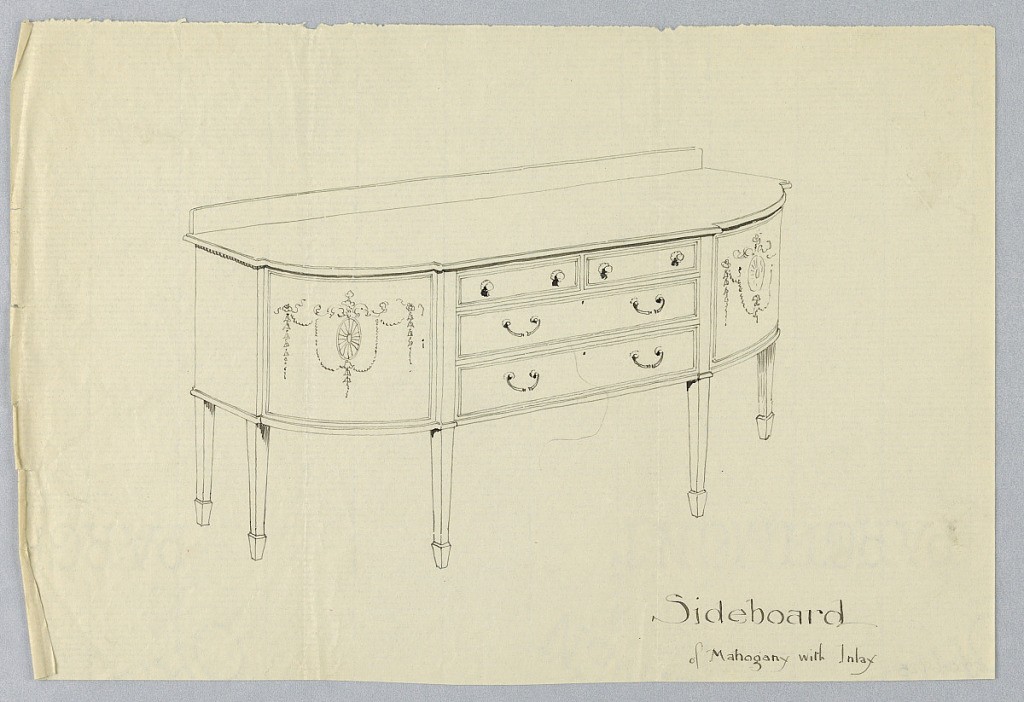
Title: Design for Mahogany Inlay Sideboard with Neo-Classical Motifs
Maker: A.N. Davenport Co.
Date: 1900–05
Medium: Pen and black ink on thin cream paper
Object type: Drawing
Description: Rectangular sideboard on six tapering legs (5 shown) with rounded front corners decorated with oval patera medallions, scrolls, and bellflower garlands; in flat central portion of front, two large horizontal drawers with a pair of "C"-shaped handles each, topped by two smaller drawers; low backsplash.